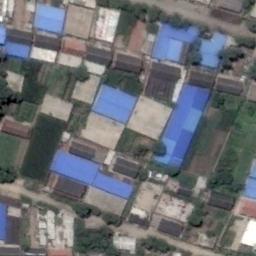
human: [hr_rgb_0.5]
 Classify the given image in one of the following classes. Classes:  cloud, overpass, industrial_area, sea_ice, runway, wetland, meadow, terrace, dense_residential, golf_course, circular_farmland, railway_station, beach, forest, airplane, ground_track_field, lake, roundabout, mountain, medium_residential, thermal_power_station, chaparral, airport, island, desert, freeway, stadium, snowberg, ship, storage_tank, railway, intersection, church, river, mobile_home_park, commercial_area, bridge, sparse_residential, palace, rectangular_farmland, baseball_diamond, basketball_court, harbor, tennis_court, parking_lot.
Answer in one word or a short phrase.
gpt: industrial_area